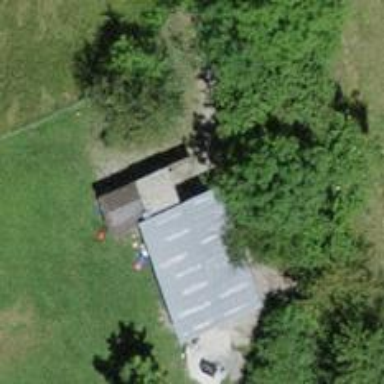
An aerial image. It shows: Picnic shelter providing place for individuals to seek refuge.